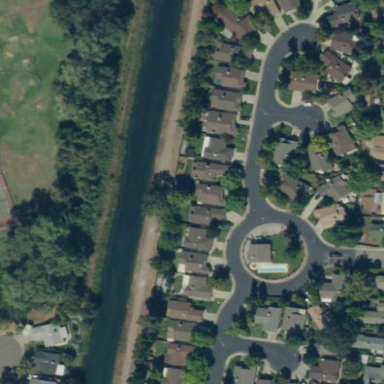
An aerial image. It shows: Residential area in subdivision.